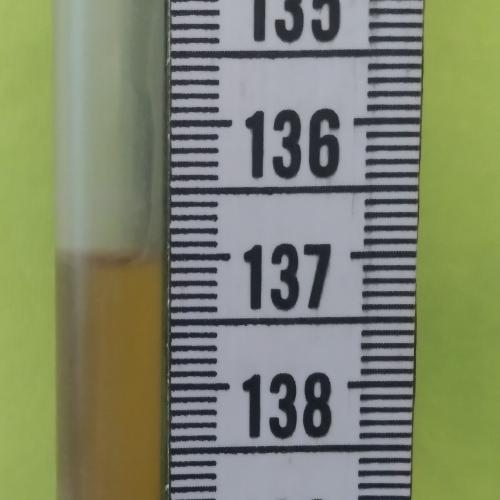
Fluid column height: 137.0 cm